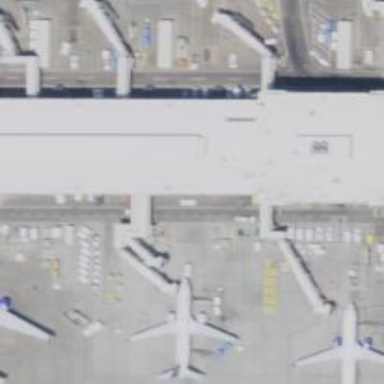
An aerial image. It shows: Airport gate.